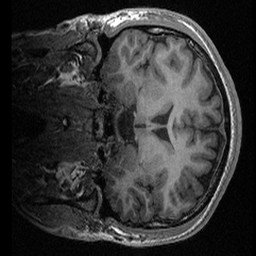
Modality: T1w
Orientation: coronal
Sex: male
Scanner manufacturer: ge
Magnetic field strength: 3 T
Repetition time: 0.0064 s
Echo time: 0.00281 s